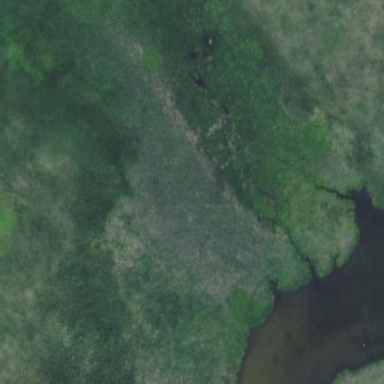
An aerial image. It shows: Marshy wetland area.